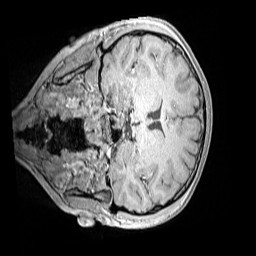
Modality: MP2RAGE
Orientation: coronal
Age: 11
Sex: female
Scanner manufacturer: siemens
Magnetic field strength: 3 T
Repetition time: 4 s
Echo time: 0.00299 s